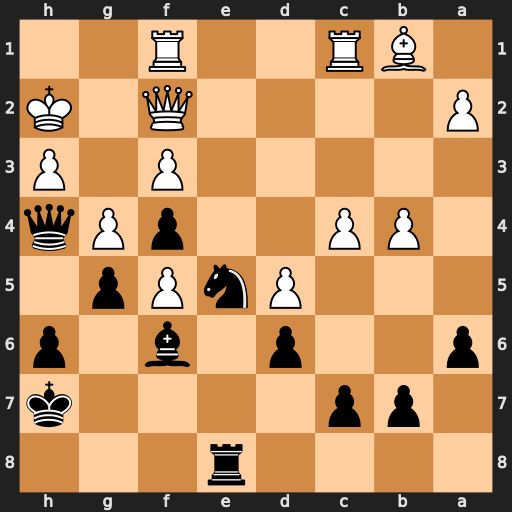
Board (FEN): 4r3/1pp4k/p2p1b1p/3PnPp1/1PP2pPq/5P1P/P4Q1K/1BR2R2
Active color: b
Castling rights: -
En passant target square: -
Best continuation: Nxf3+ Qxf3 Re3 Qg2 Rg3 Rf3 Rxg2+